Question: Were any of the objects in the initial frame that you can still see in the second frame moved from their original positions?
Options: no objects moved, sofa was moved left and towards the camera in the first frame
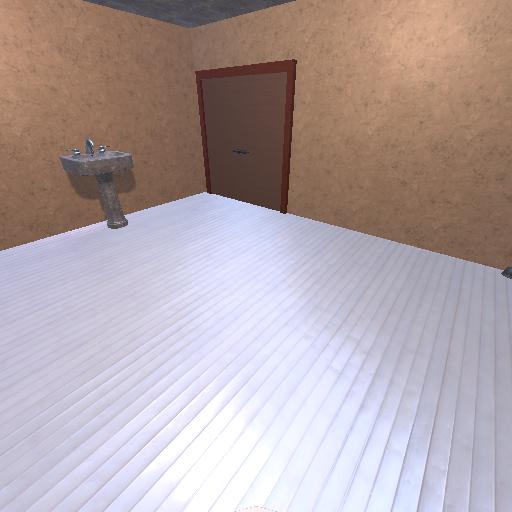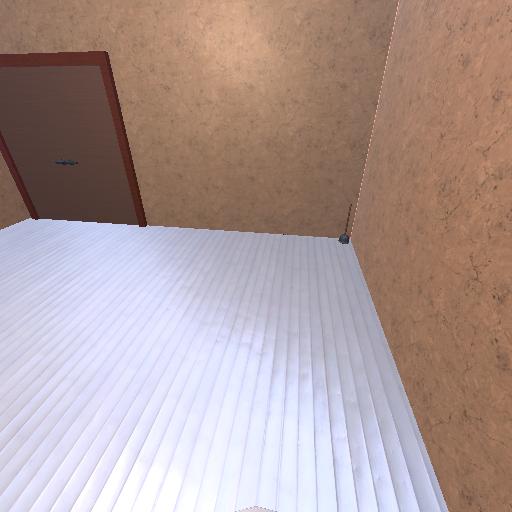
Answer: no objects moved